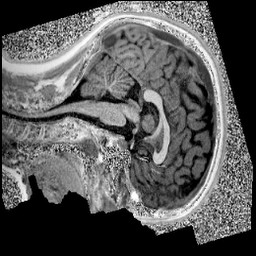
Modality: UNIT1
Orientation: sagittal
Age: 13
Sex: female
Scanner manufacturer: siemens
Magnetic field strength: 3 T
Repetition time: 4 s
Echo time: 0.00299 s